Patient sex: F
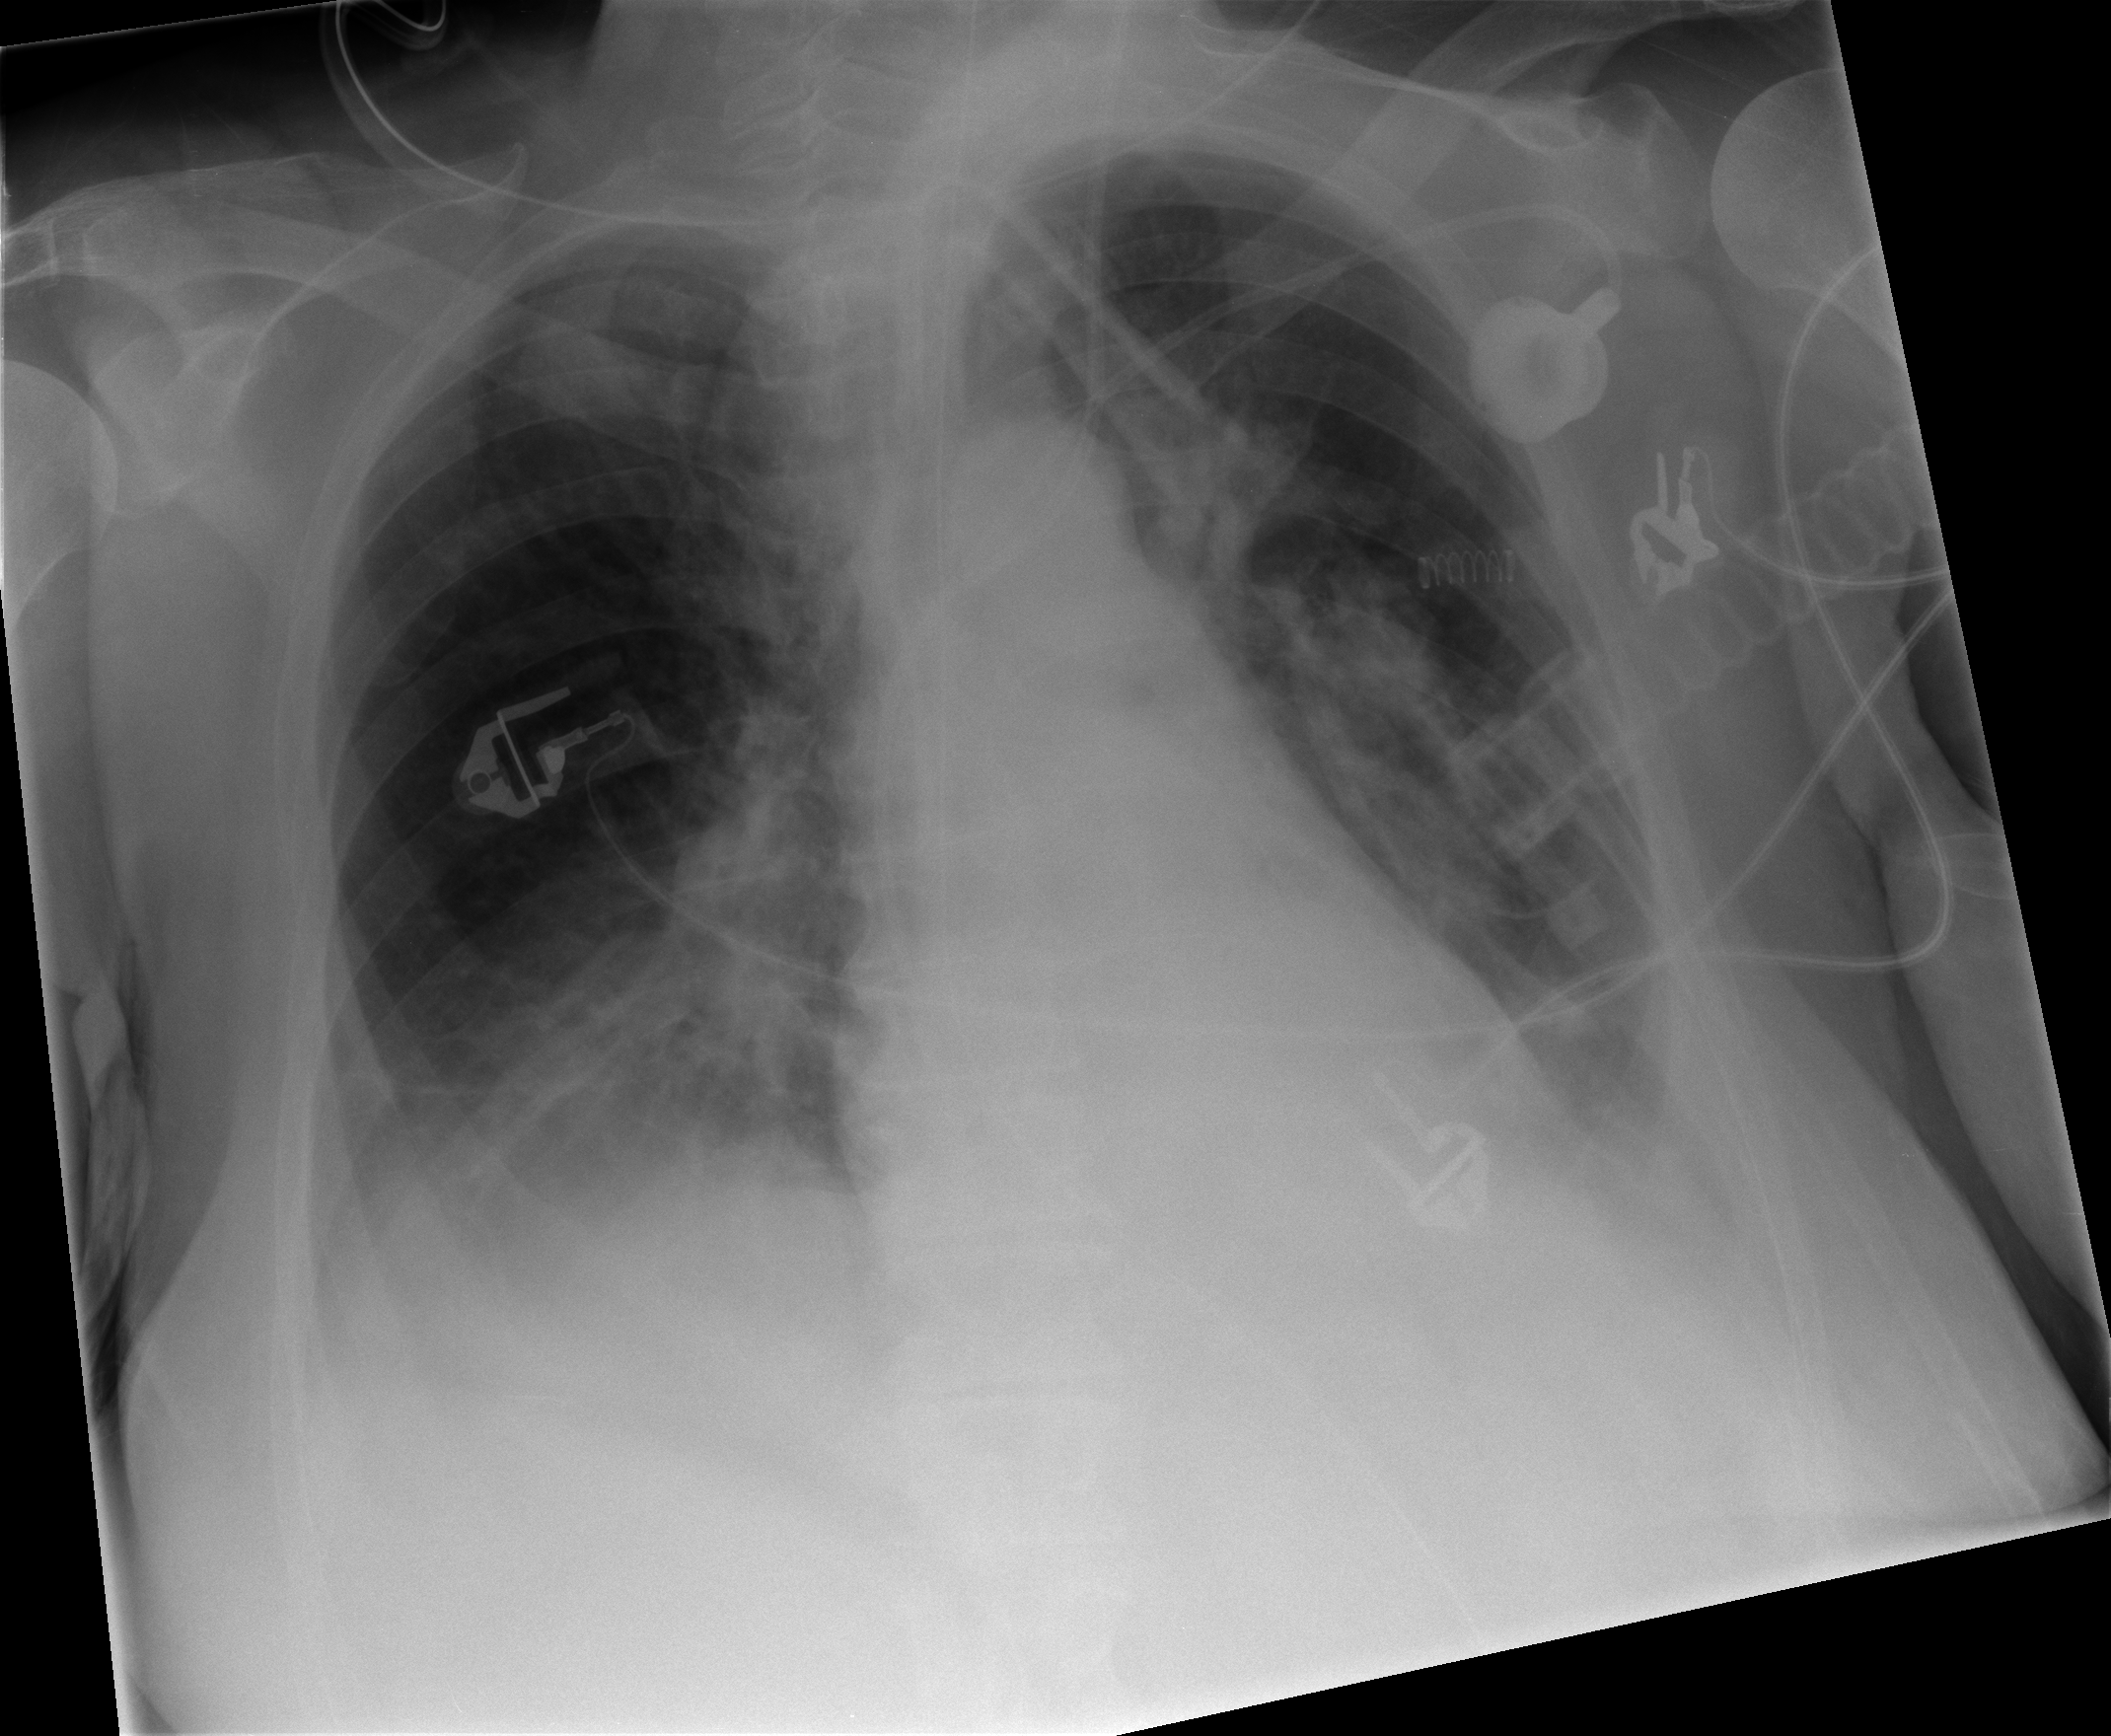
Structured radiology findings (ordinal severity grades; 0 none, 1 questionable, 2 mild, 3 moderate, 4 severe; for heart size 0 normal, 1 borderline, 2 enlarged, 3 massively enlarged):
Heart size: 0
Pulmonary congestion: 2
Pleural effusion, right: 2
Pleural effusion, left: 2
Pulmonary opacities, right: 2
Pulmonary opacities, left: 2
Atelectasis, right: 2
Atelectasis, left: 2